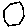
Label: hexagon